Question: How to access text in a website using Java Selenium?
HTML snapshot:

Can someone explain to me how to access the demouser and email id using java selenium in the above picture
<URL> this is the website im working on
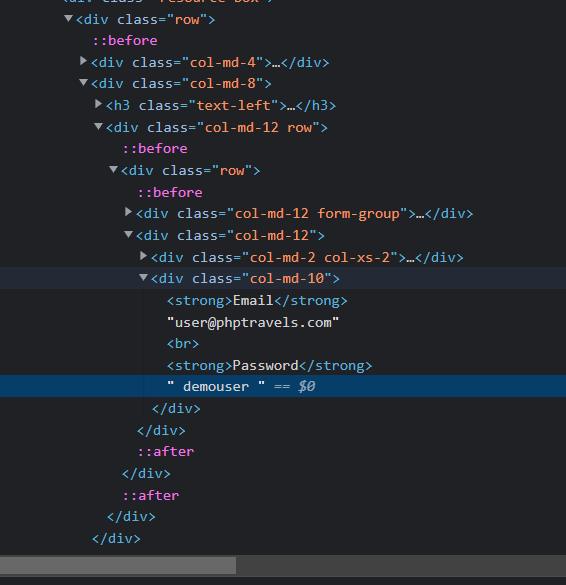
Answer: I suppose you should be able to get these values from those elements values.
I.e. you can get the 'email' input value with this:
'''
WebElement email = driver.findElement(By.xpath("//div[.strong[text()='Email']]"));
String innerEmailvalue = email.getAttribute("value");
'''
The same for the second element